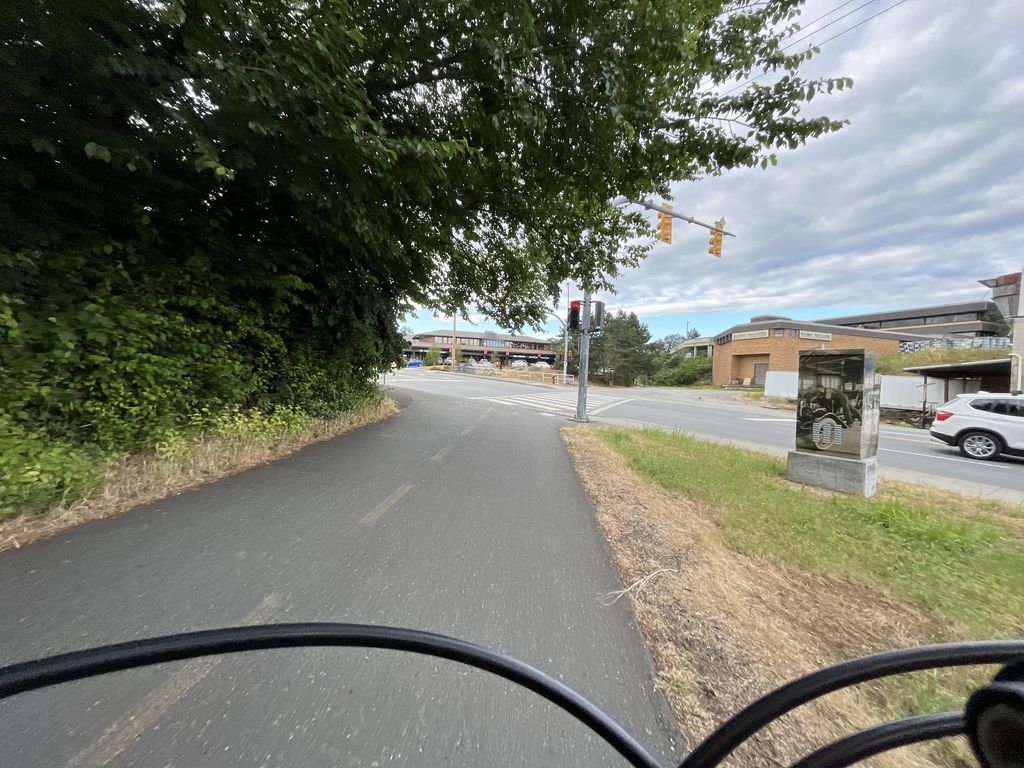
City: victoria